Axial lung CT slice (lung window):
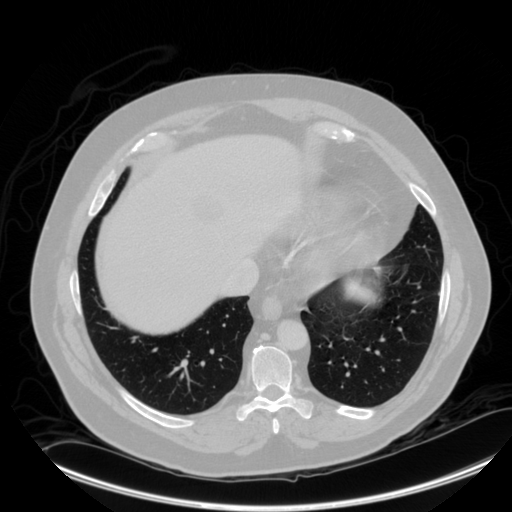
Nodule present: no